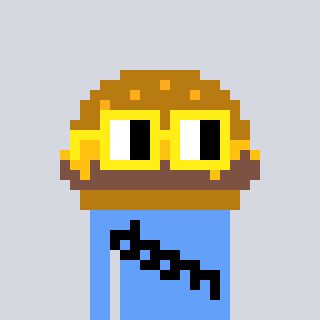
a pixel art character with square yellow glasses, a burger-shaped head and a blue-colored body on a cool background